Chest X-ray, PA view. Patient: 57 years old, sex M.
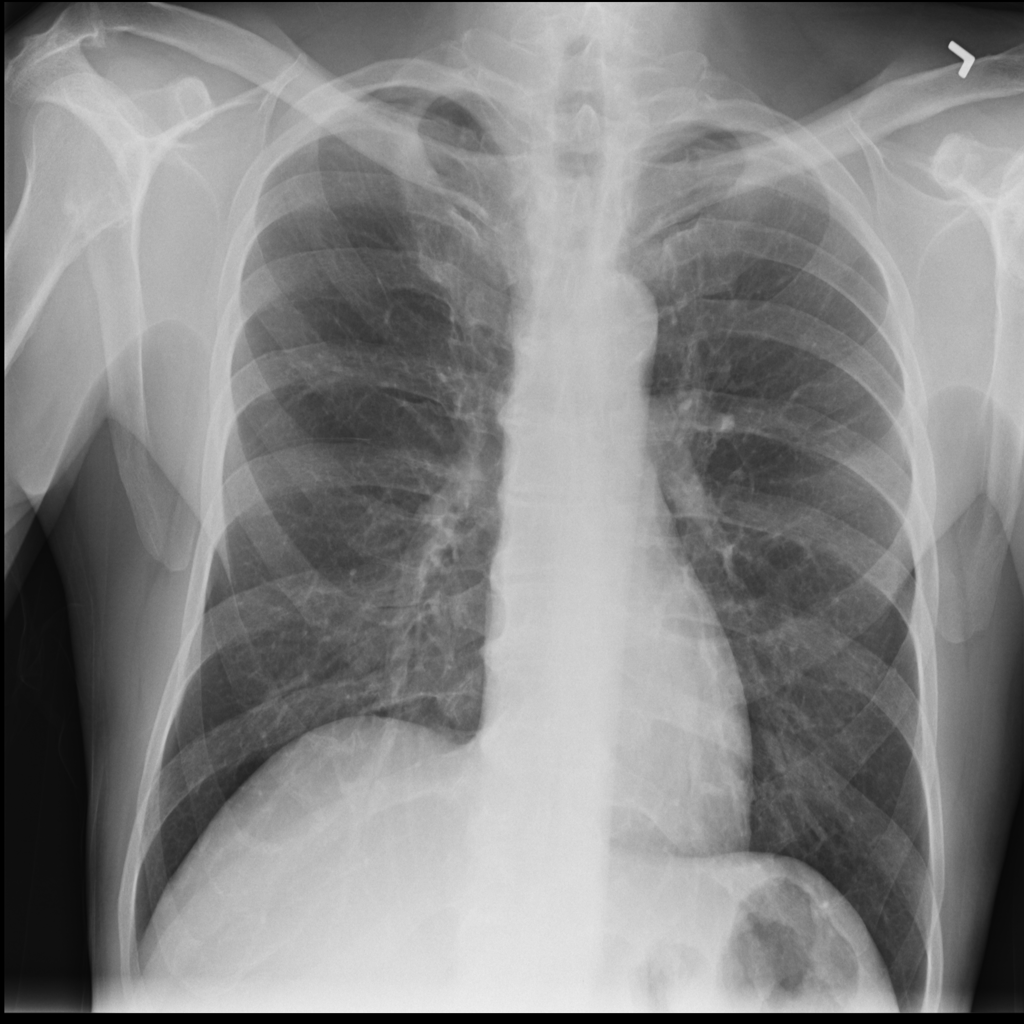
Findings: No Finding